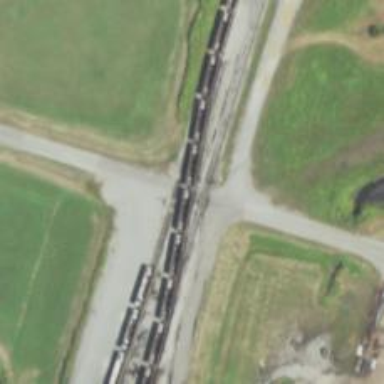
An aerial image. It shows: Rail spur service.